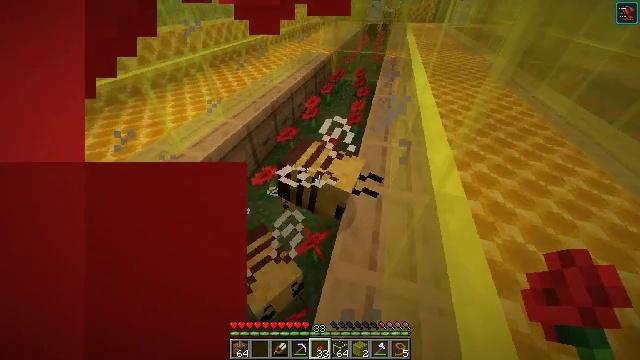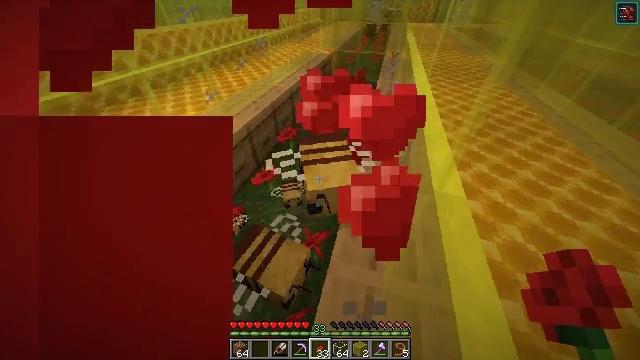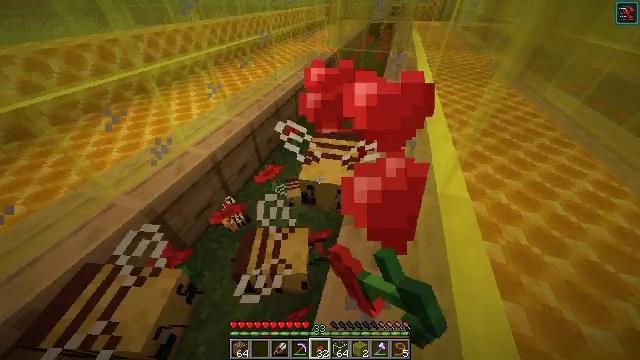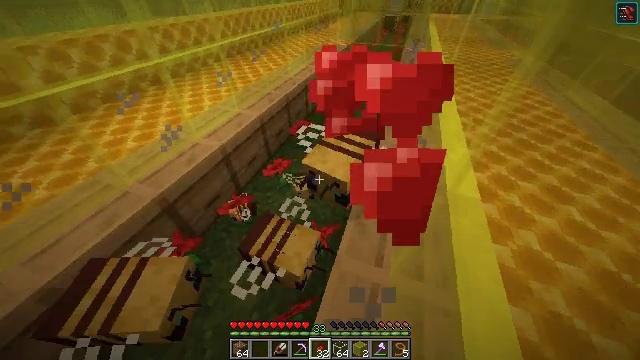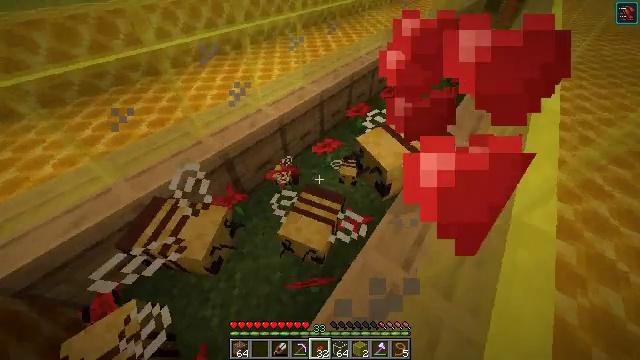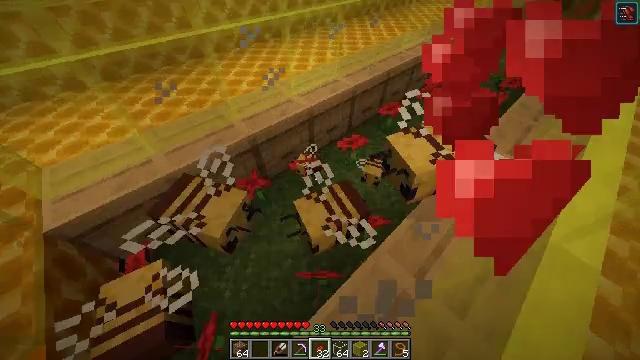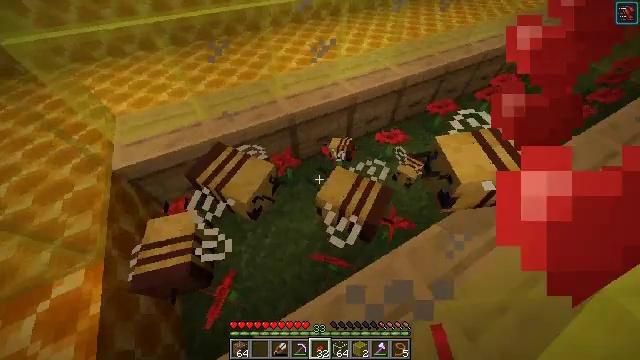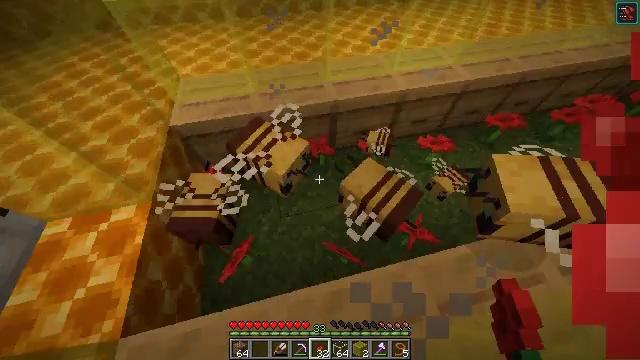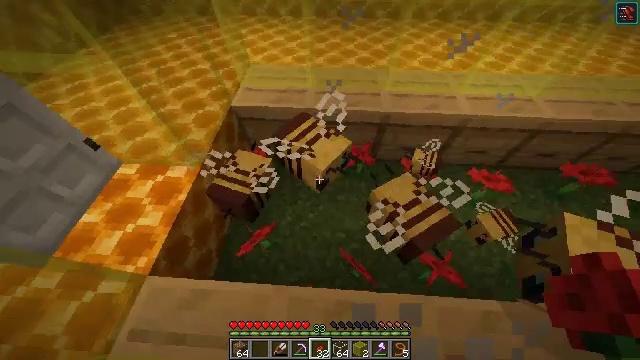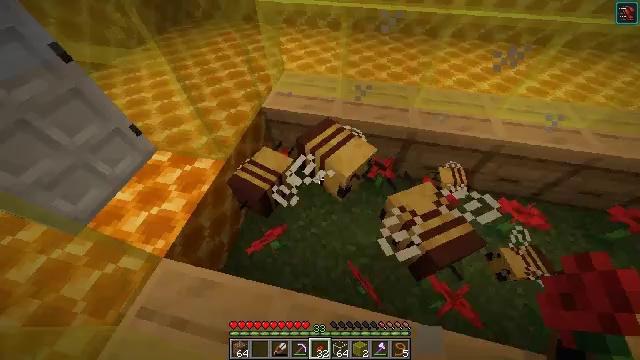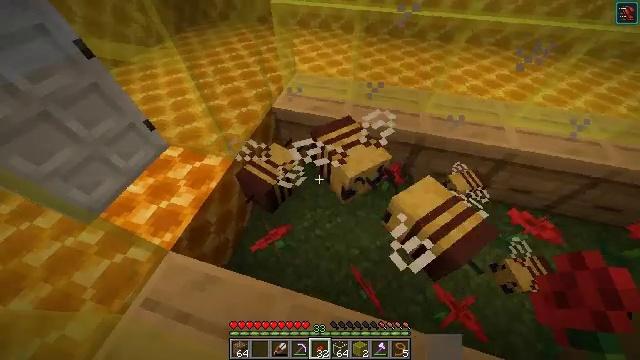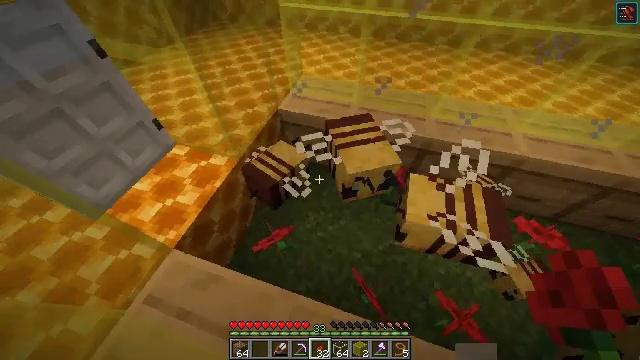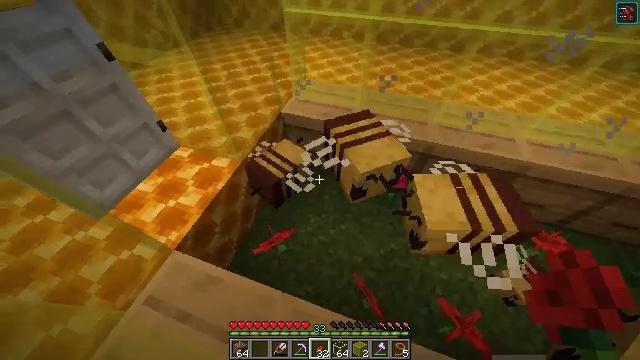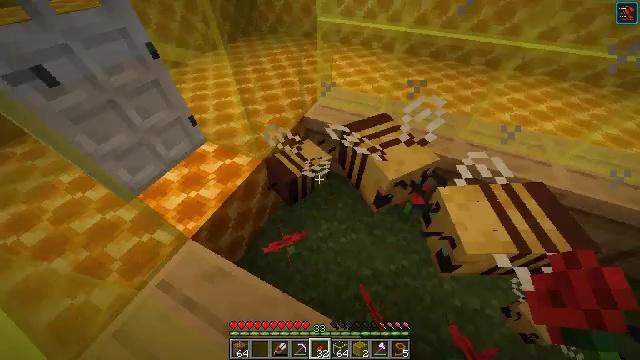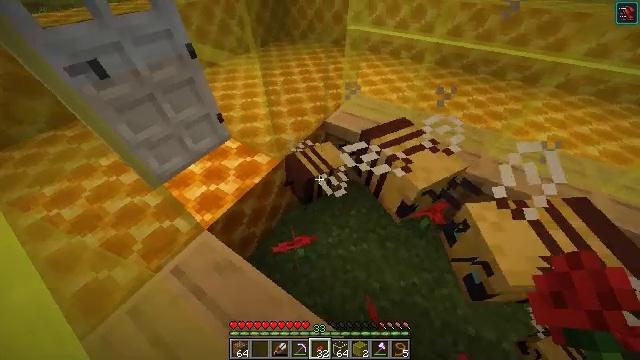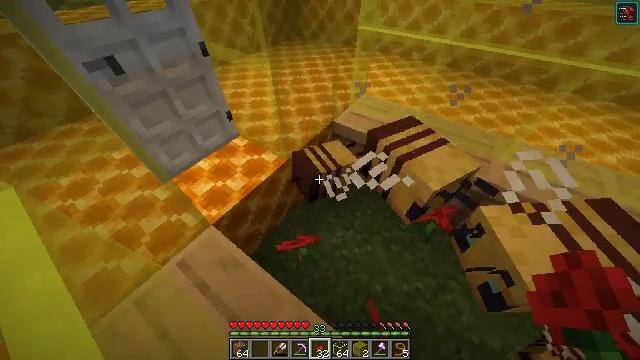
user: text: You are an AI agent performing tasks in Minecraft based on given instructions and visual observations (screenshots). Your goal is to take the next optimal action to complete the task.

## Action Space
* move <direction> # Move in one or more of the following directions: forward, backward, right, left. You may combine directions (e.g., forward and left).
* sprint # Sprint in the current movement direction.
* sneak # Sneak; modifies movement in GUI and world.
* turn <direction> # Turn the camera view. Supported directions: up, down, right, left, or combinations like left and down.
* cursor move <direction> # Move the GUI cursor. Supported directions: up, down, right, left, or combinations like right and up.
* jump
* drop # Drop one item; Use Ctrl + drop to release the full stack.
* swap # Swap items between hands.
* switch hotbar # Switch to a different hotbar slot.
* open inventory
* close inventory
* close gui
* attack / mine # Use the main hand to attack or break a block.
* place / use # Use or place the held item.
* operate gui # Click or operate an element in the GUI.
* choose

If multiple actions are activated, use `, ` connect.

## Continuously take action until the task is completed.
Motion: motion action
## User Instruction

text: Mine the yellow stained glass pane to remove it.
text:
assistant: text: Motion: no_op
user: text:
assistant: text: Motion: turn left
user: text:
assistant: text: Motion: turn left and down
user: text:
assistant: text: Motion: turn left and down
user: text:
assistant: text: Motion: turn left and down
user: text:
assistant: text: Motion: turn left and down
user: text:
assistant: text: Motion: turn left and down
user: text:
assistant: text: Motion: turn left
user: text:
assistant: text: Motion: turn left and up
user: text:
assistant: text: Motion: turn left
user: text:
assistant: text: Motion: turn left
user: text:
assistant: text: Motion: no_op
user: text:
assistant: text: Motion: turn left and up
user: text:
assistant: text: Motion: turn left and up
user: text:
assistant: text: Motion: turn left
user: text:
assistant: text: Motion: no_op
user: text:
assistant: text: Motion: turn up
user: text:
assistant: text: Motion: turn up, use / place
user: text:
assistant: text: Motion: use / place
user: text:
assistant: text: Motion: turn right and up
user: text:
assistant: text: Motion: turn right and up
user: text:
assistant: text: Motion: turn right and up
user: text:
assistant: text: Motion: turn right and up
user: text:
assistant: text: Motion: turn right and up
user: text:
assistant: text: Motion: no_op
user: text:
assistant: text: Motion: turn right
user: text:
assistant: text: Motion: turn right
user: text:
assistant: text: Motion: turn right
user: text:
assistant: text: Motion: turn right
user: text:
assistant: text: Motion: turn right and up